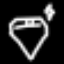
Label: diamond